Question: I have written a small application on go, which starts 4 threads for doing various things + one main thread. So in total there are 5 threads. But if I'll start activity monitor and monitor the process, this is what I see

First of all why 7 threads. And it is not constant. Sometimes it is 5 and other times it is 7. Also all 4 threads started by main thread ends after doing hat they are suppose to. I verify that threads end by putting a differ statement on the top of thread. Still thread count in Activity monitor stays 7.
Does anyone knows what is going on over here? Are these extra threads started by go runtime? Is there a way to find out how many threads are active my program that are started by my code and not by go runtime.
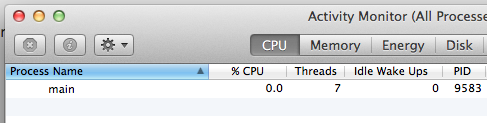
Answer: Yes they are started by the runtime, for example <URL> it will print 4 goroutines are running.
Goroutines aren't threads, 1 OS thread can handle 100s of goroutines, however if you're doing something heavy or using a blocking system call, the runtime will start a new thread to handle the other goroutines.